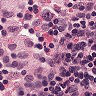
Metastatic tissue present: no